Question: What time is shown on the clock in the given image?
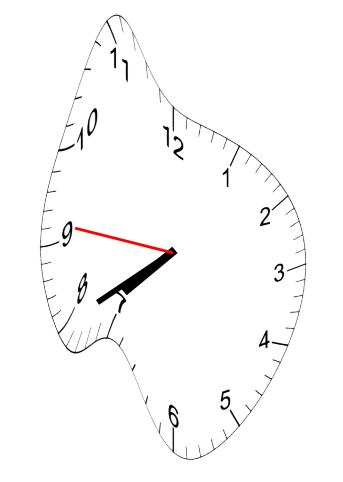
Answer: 07:39:46